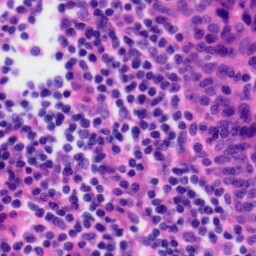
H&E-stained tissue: Tonsil